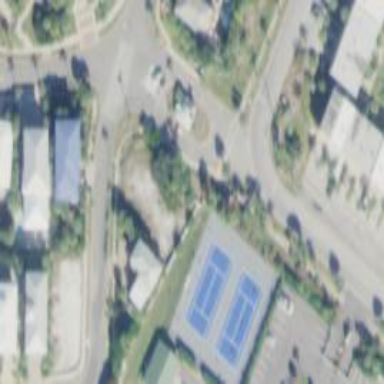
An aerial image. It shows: Building designated for tennis activities.